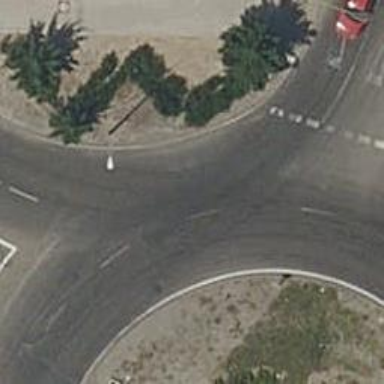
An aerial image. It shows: Secondary road leading to roundabout.